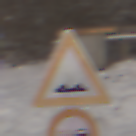
Verkehrszeichen: UnebeneFahrbahn
Zusatzzeichen unten: Ueberholverbot
Umgebung: Outdoor, Nature
Tageszeit: MorningAfternoon
Wetter: PartlyCloudy
Licht: Natural
Jahreszeit: Winter
Kontrast: HighContrast